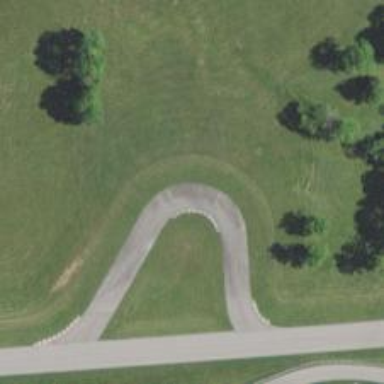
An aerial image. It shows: Raceway for motor sports.